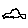
Label: car